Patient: sex M, age 72
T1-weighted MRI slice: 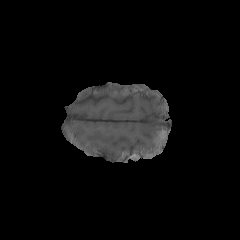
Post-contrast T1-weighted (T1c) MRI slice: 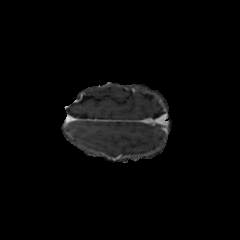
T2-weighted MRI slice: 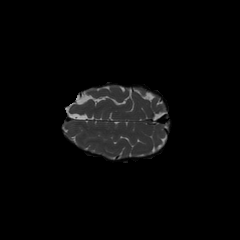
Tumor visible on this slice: no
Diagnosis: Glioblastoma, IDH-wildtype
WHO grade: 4